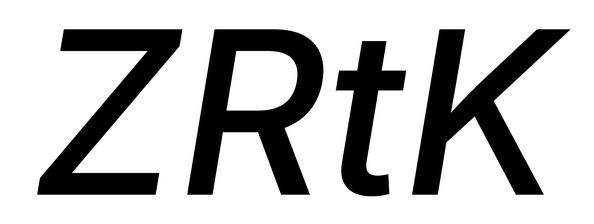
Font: Inter-Italic_Medium_Italic